Aerial crown-view tile of a tropical tree (Barro Colorado Island, Panama), acquired 20250512:
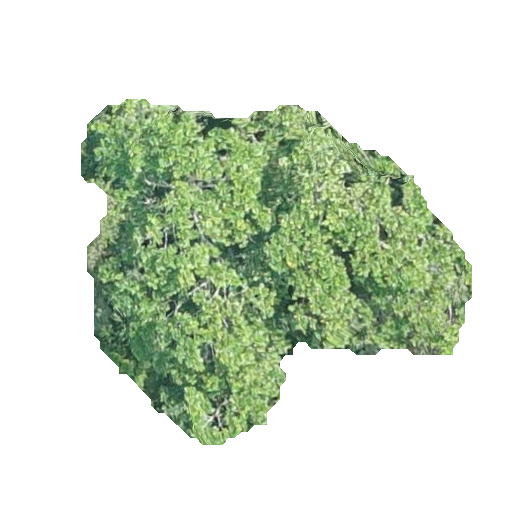
Species: Simarouba amara
GBIF accepted scientific name: Simarouba amara
Crown area: 132.539 m²